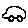
Label: car